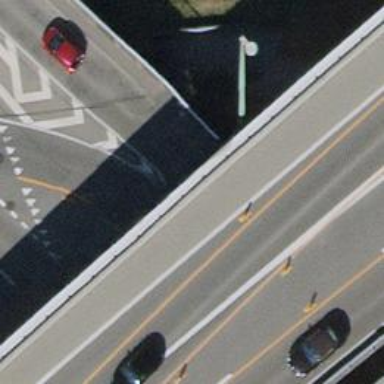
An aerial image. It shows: Road with traffic signals.